Field crop: tomato
Growth stage: 1
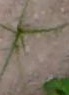
Species: cyperus